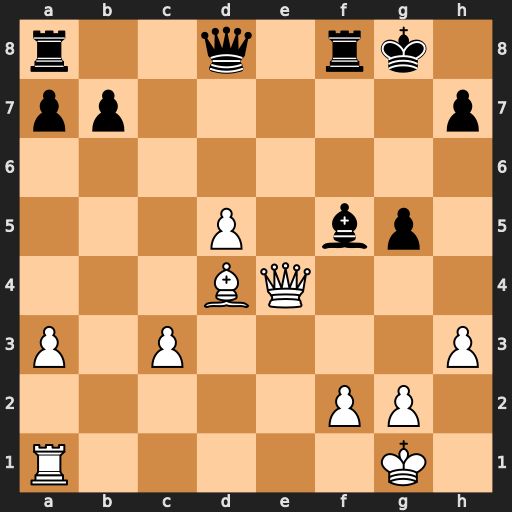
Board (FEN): r2q1rk1/pp5p/8/3P1bp1/3BQ3/P1P4P/5PP1/R5K1
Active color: w
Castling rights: -
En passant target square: -
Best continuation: Qe5 Qf6 Qxf6 Rxf6 Bxf6